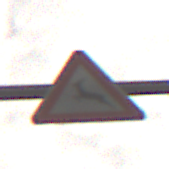
Verkehrszeichen: WildwechselRechts
Umgebung: Outdoor, Suburban
Tageszeit: MorningAfternoon
Wetter: Overcast
Licht: Natural
Jahreszeit: NotSpecified
Kontrast: LowContrast